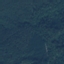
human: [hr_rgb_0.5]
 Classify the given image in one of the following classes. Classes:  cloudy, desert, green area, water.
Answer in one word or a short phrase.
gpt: green area